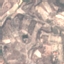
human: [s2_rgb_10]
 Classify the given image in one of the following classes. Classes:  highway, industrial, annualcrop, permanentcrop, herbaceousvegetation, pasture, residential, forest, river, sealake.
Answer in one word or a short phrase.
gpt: PermanentCrop